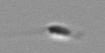
Label: flagellate_morphotype3